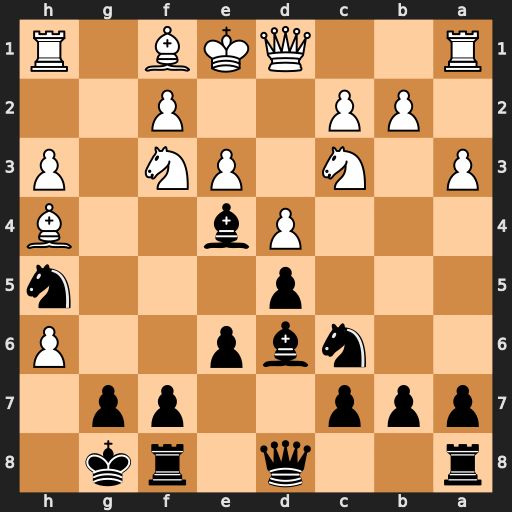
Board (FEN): r2q1rk1/ppp2pp1/2nbp2P/3p3n/3Pb2B/P1N1PN1P/1PP2P2/R2QKB1R
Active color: b
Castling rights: KQ
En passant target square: -
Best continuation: Bxf3 Bxd8 Bxd1